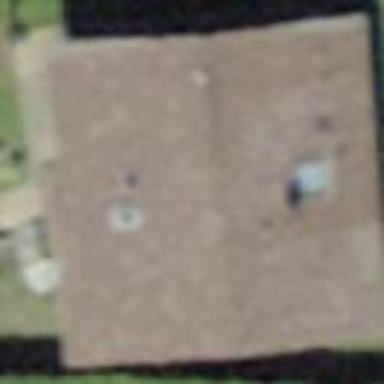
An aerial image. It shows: Simple house.